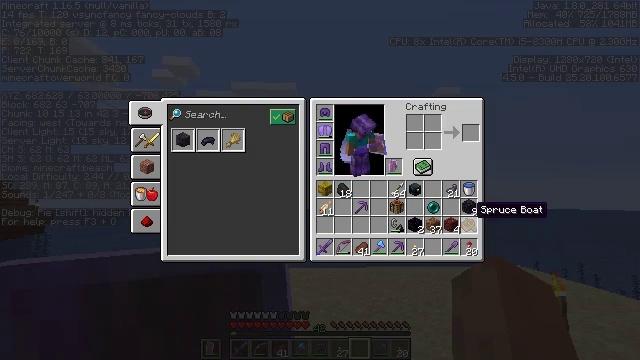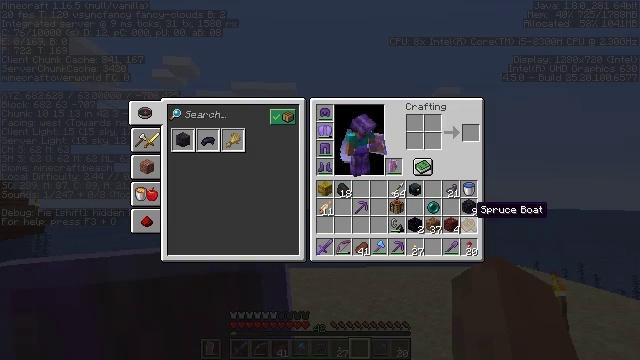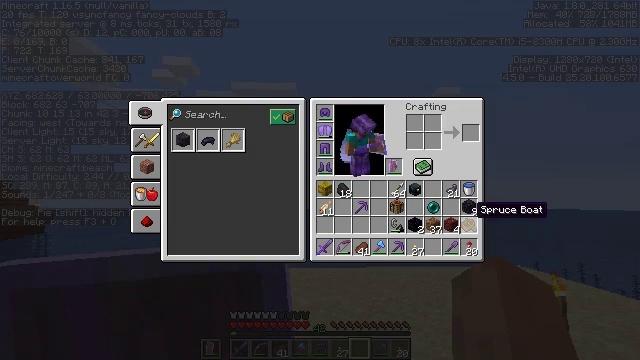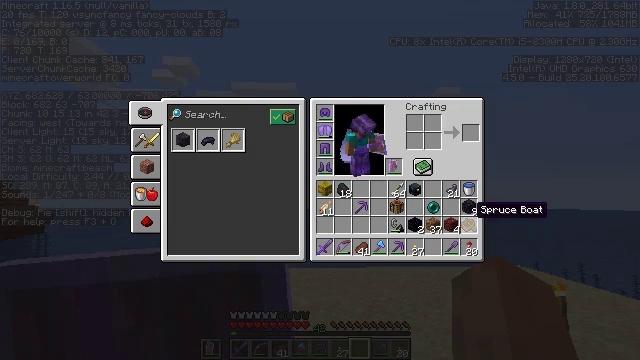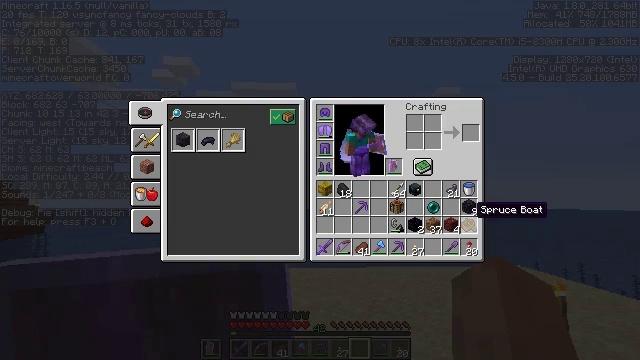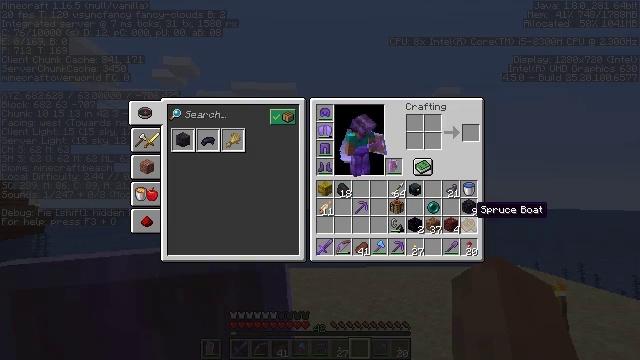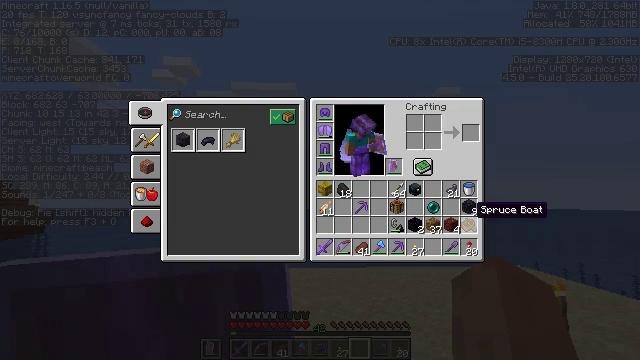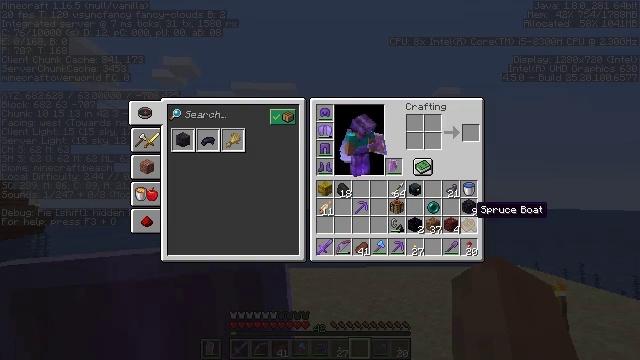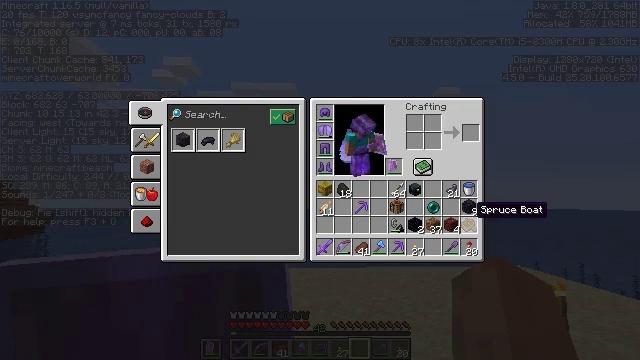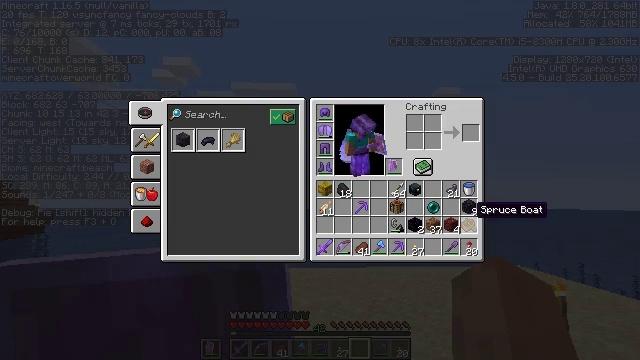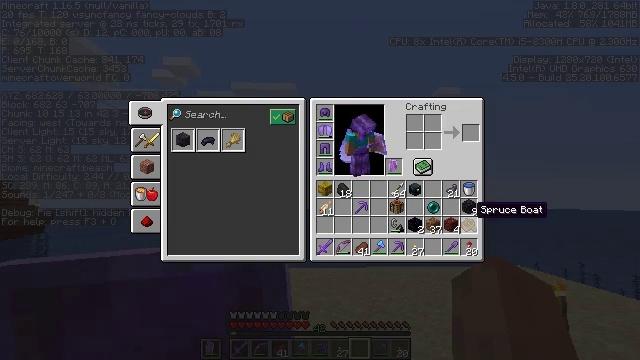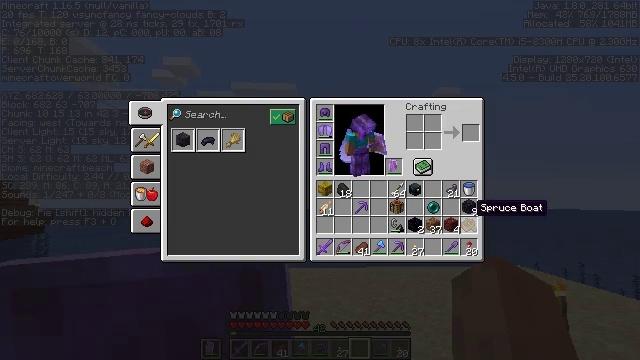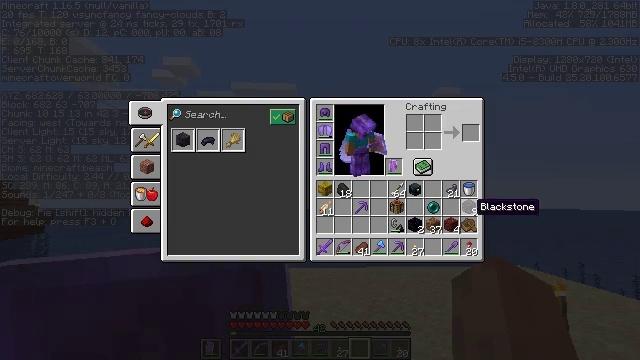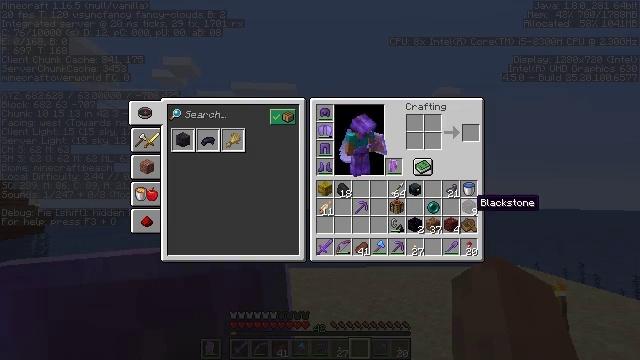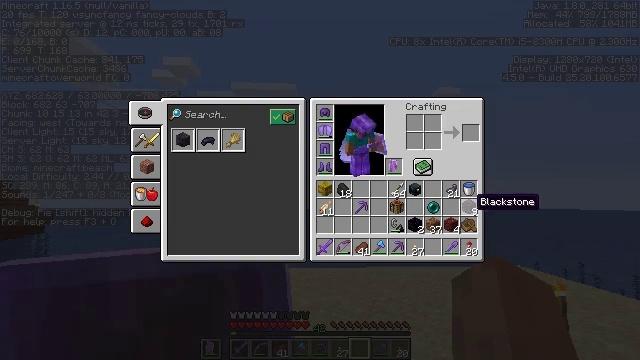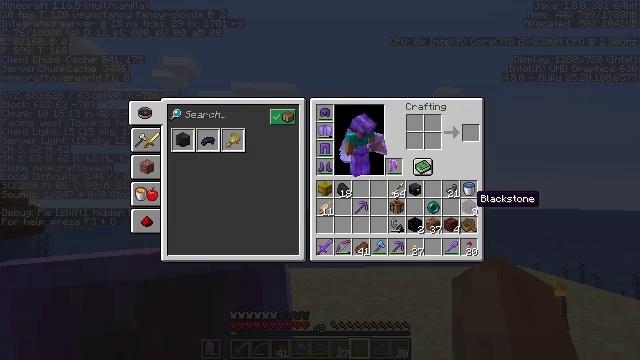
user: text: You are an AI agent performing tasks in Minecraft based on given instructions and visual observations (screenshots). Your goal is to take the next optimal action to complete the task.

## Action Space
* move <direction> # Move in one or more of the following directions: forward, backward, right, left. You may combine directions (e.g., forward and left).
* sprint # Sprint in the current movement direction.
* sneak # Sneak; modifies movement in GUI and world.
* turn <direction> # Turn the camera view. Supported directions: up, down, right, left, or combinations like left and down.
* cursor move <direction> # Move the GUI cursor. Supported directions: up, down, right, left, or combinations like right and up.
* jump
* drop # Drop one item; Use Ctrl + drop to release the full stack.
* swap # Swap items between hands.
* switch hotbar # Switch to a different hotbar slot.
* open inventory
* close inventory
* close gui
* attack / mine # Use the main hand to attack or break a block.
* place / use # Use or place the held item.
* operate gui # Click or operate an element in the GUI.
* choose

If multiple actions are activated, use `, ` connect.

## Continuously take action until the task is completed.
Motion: motion action
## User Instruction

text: Mine the tough obsidian.
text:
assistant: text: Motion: sneak
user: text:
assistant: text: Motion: sneak
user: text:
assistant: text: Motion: sneak
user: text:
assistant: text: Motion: sneak
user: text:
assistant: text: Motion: sneak
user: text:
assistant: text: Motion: sneak
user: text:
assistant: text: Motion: sneak
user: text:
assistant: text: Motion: sneak
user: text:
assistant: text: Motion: sneak
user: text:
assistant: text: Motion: sneak
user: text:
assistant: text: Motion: sneak
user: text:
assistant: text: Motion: no_op
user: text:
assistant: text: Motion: no_op
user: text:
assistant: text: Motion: no_op
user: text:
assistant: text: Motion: no_op
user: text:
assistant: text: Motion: no_op
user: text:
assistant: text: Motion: no_op
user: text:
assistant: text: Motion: no_op
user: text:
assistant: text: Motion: no_op
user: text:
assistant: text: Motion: no_op
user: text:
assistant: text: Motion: no_op
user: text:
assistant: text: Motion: no_op
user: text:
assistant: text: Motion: no_op
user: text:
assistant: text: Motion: no_op
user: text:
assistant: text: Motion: no_op
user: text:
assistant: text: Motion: no_op
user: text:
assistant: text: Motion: turn left and down
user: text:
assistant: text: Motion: turn left
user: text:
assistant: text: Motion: turn left and down
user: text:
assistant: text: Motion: turn left and down